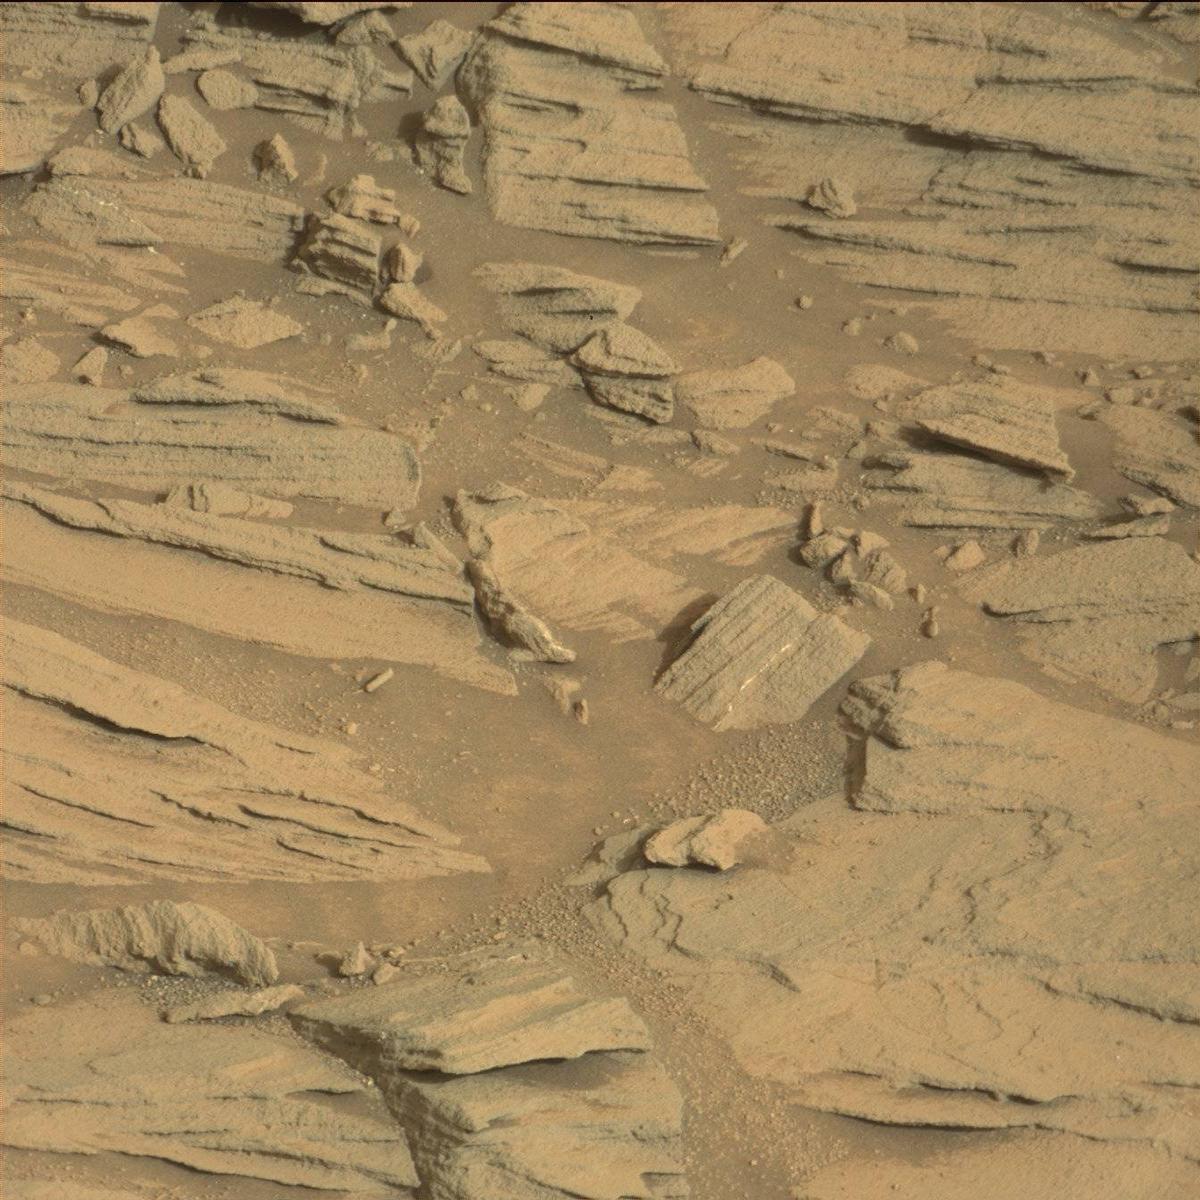
Terrain classes present: Bedrock, Sand / Soil